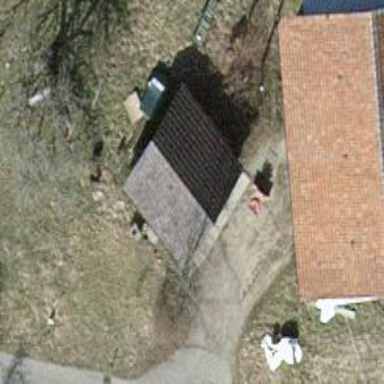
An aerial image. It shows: Shed.